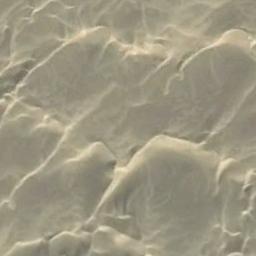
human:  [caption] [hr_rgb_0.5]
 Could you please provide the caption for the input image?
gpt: There is a small patch of vegetation on the edge of the desert .

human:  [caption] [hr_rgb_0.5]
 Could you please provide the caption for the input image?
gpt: The desert is full of white sand .

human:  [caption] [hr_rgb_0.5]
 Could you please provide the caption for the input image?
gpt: The desert has yellow sand and some pyramidal dunes .

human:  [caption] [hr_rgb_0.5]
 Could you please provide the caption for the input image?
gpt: This is a yellow desert with wavy stripes .

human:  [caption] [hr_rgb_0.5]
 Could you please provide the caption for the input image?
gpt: A sandy desert with some dunes .